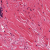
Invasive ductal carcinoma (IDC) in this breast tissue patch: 0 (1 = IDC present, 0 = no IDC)